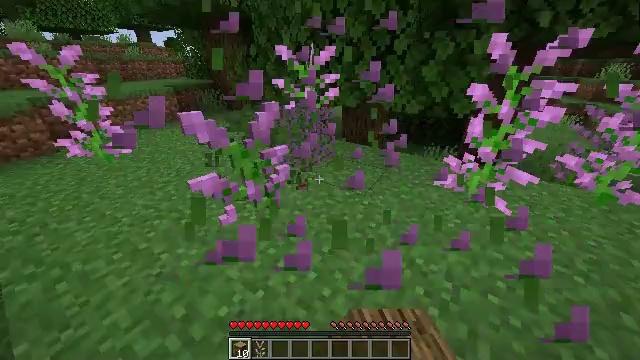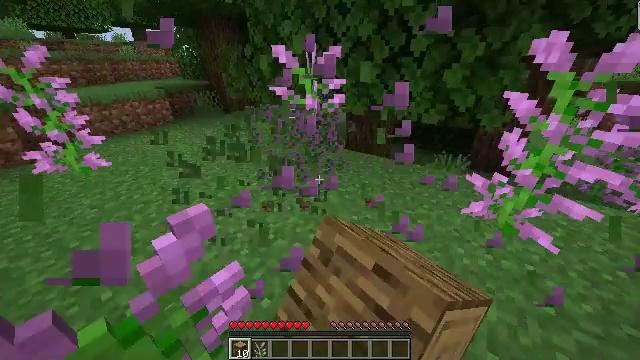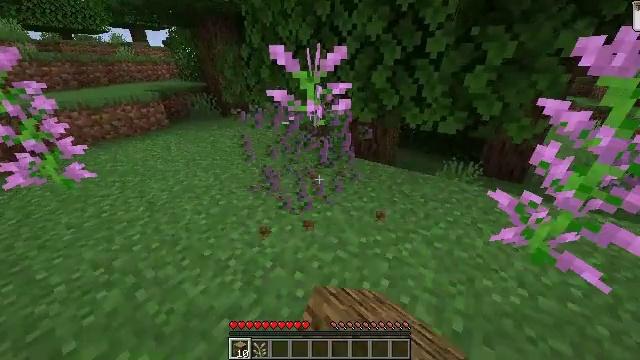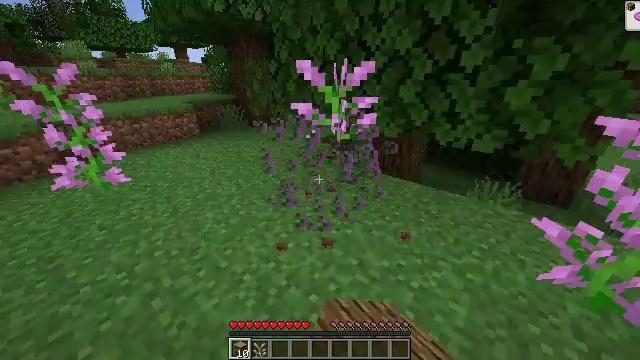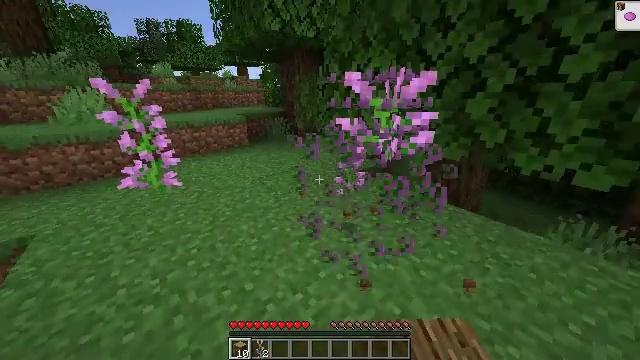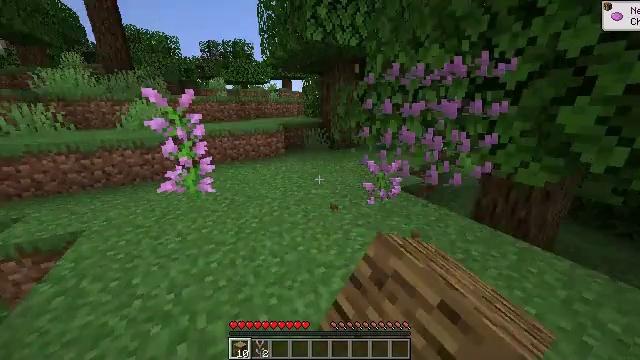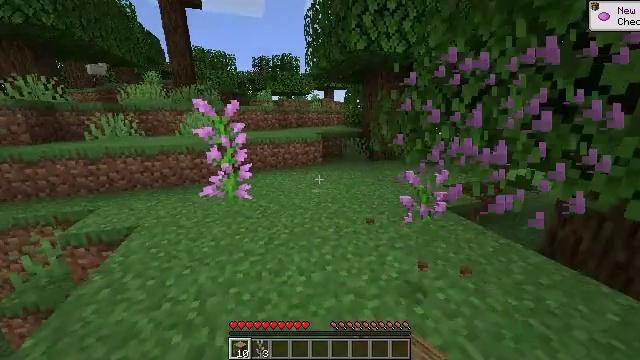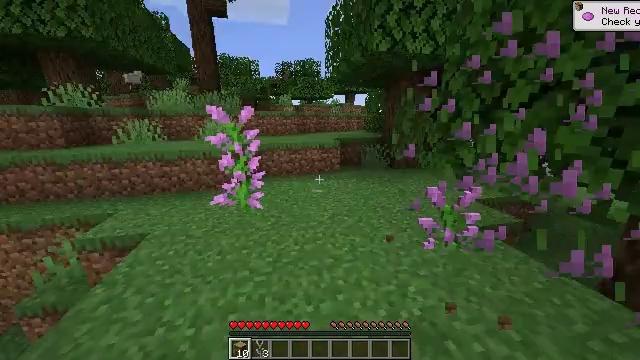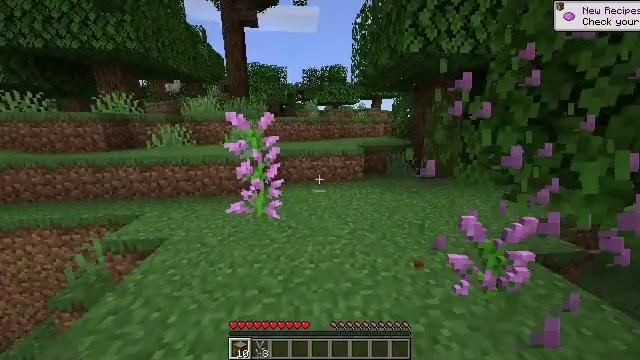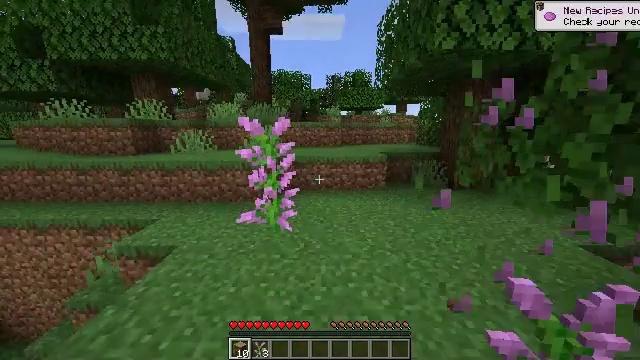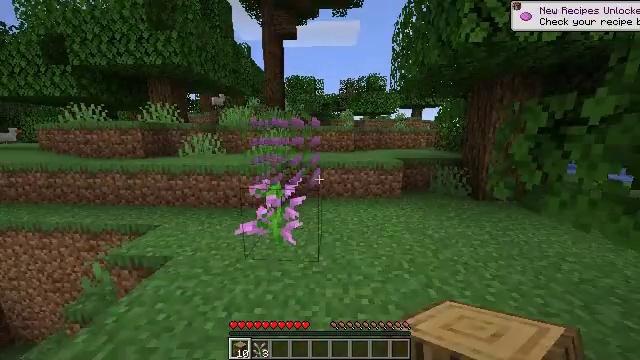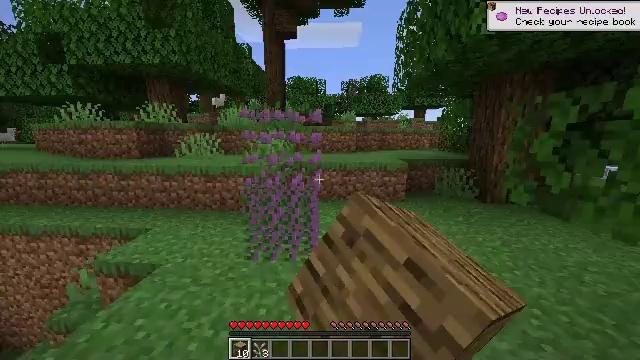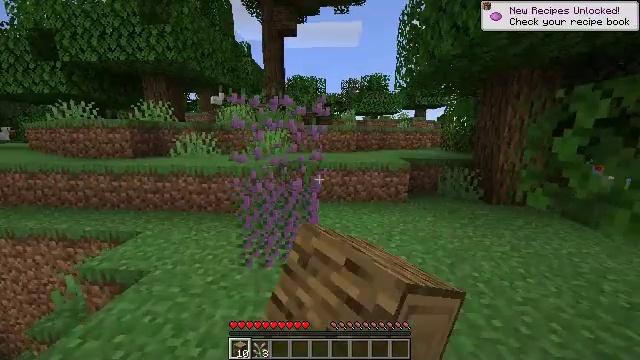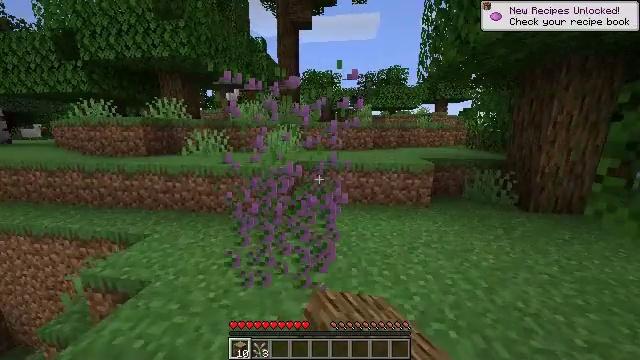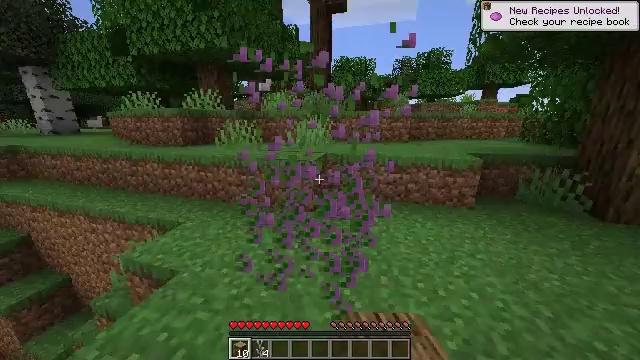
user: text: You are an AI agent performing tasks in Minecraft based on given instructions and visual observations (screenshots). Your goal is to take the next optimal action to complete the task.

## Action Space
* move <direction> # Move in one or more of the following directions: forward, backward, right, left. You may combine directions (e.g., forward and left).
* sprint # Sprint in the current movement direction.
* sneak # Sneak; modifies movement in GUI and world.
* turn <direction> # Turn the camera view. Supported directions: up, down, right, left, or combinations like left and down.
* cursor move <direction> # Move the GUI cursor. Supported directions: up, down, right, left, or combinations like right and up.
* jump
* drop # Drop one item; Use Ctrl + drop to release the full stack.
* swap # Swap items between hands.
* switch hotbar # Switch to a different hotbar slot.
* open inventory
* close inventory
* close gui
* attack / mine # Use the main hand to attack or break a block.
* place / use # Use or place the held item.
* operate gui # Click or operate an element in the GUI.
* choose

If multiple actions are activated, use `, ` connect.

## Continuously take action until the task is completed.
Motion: motion action
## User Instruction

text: Mine the lilac flower.
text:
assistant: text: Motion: move forward, sprint, attack / mine
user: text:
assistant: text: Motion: move forward, sprint, attack / mine
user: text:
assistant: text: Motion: move forward, sprint, turn left and up, attack / mine
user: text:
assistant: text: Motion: move forward, sprint, turn left and up, attack / mine
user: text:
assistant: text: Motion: move forward, sprint, turn left and up, attack / mine
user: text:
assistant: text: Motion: move forward, sprint, turn left and up, attack / mine
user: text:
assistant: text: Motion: move forward, sprint, turn left and up, attack / mine
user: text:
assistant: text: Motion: move forward, sprint, turn left and up, attack / mine
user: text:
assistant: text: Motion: move forward, sprint, turn left and up, attack / mine
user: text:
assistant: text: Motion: move forward, sprint, turn left and up, attack / mine
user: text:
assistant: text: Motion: move forward, sprint, attack / mine
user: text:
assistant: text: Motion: move forward, sprint, attack / mine
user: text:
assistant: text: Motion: move forward, sprint, turn left, attack / mine
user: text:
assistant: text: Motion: move forward, sprint, turn left and down, attack / mine
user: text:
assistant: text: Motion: sprint, attack / mine